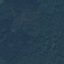
Land use / land cover class: Forest